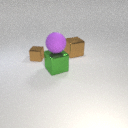
small brown metal cube behind large green metal cube